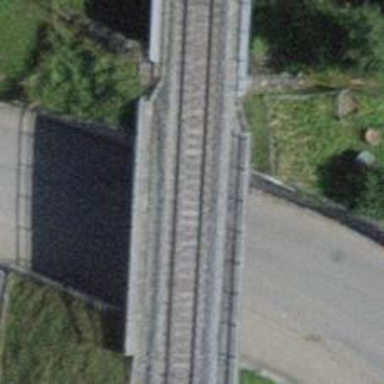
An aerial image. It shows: Single-track electrified railway with contact line.